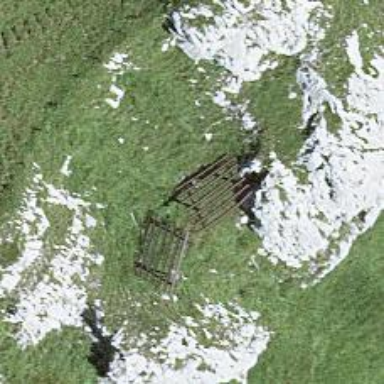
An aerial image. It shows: Snow fence that is man-made.